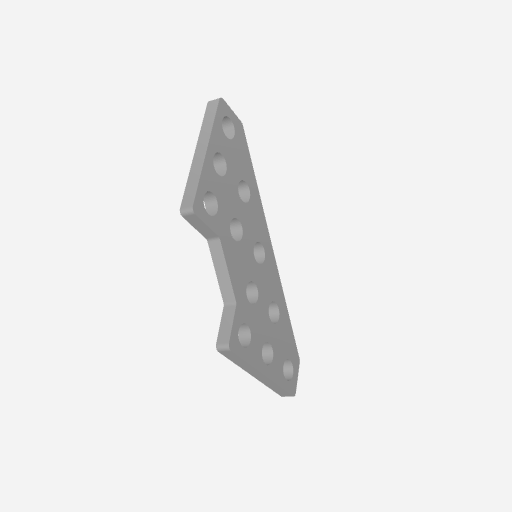
Part: SteelGussetPlate